Field crop: tomato
Growth stage: 2
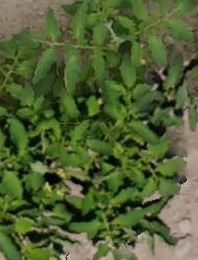
Species: tomato